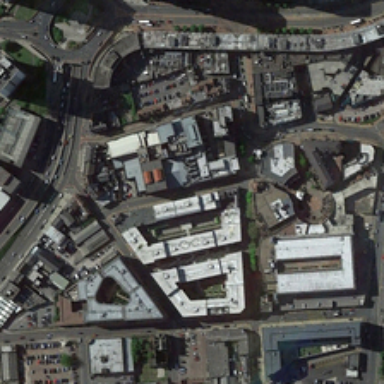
Many buildings are in a commercial area .